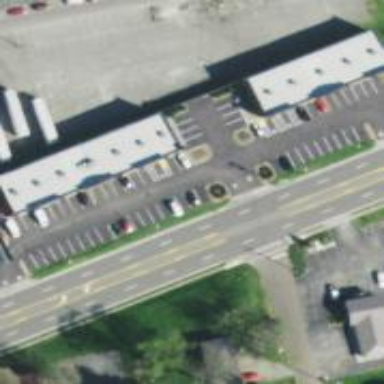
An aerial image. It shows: Retail area.